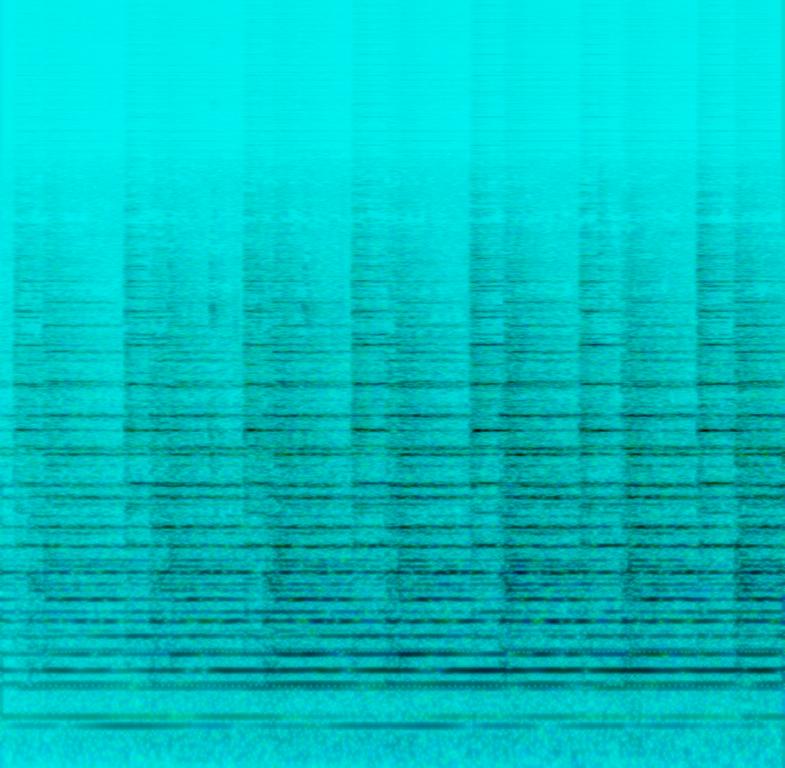
The low quality recording features loud church bells. It sounds like an intro of the recording, since the sound is slowly fading in. The recording is noisy.